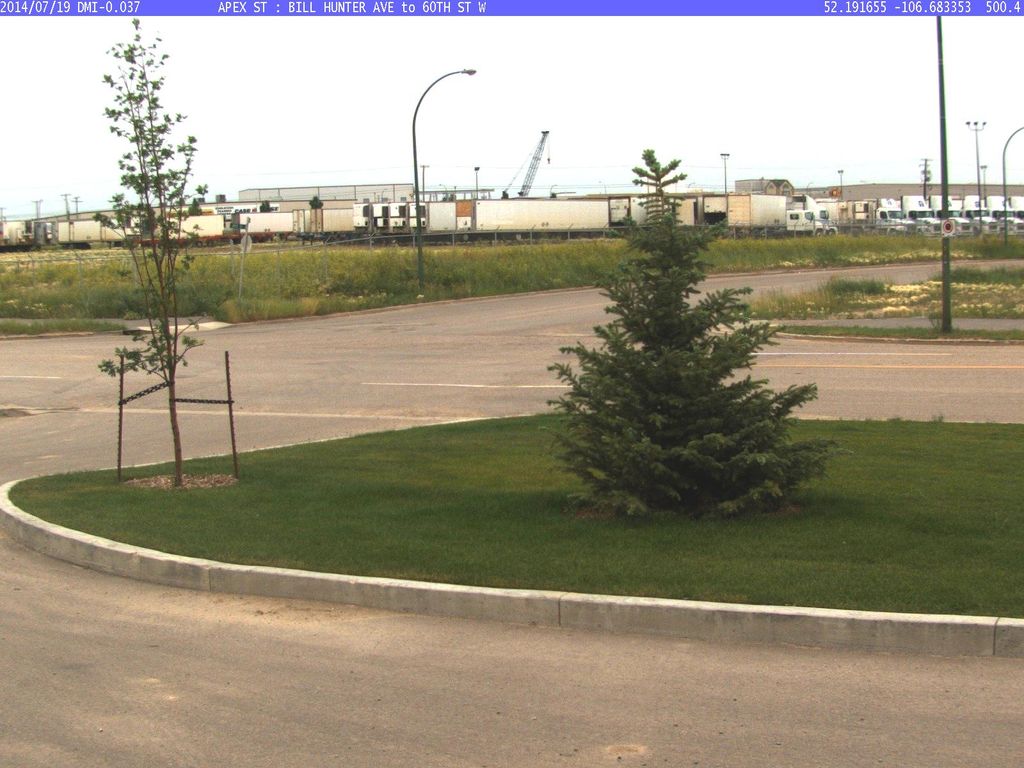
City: saskatoon